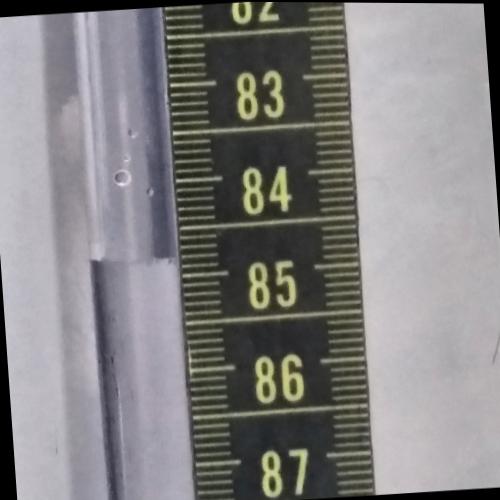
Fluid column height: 84.8 cm